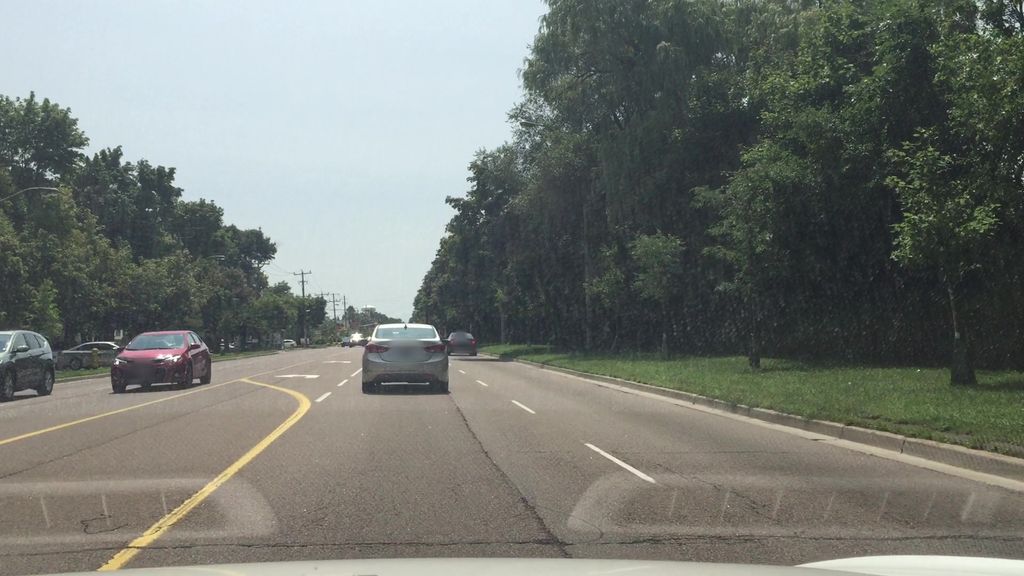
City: toronto